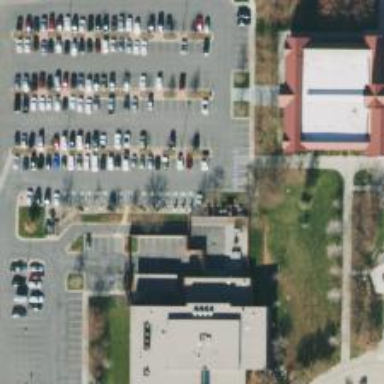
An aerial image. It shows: Parking space is available.